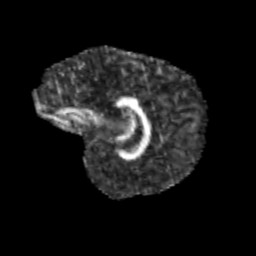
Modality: FA
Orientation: sagittal
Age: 10
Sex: male
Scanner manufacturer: siemens
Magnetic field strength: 3 T
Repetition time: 3.8 s
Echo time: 0.07 s